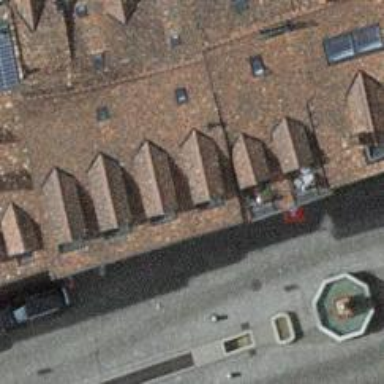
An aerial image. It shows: Asphalt footway with covered arcade.